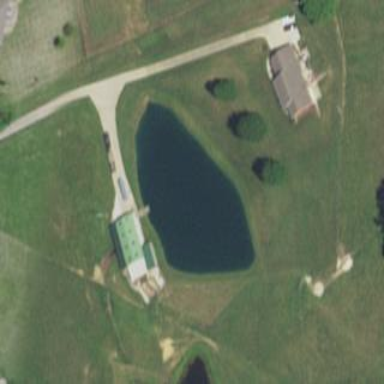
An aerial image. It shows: Serene pond surrounded by nature.